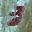
Label: 3